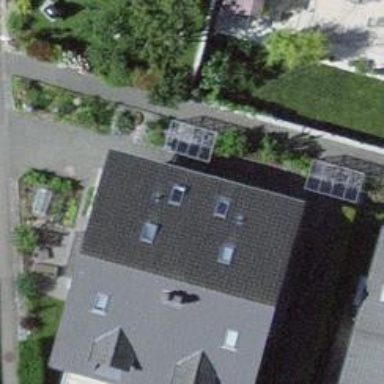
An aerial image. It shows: Terrace building.